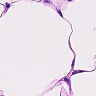
Metastatic tissue present: no